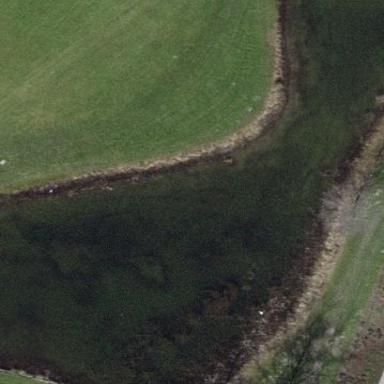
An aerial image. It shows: Water hazard in golf course. The hazard is natural water feature.